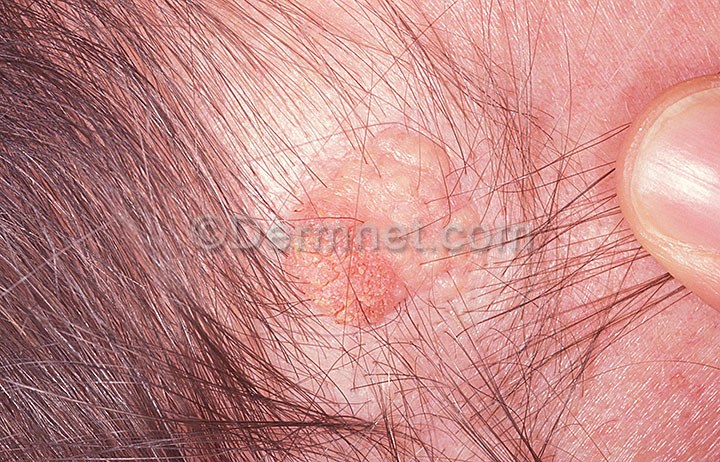
Disease: Seborrheic Keratoses and other Benign Tumors